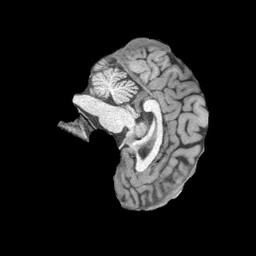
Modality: T1w
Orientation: sagittal
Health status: healthy